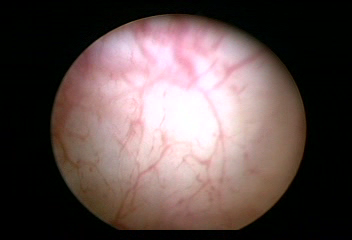
Modality: WLC
Class: Normal mucosa
Bladder cancer association: No